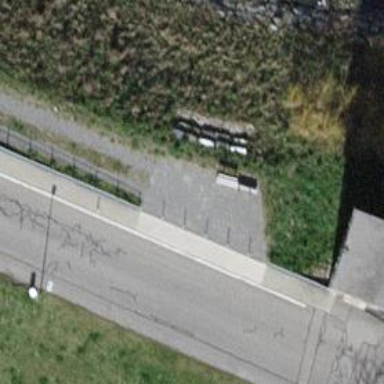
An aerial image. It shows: Bollard.